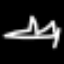
Label: squiggle